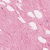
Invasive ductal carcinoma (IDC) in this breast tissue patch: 0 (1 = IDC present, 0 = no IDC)